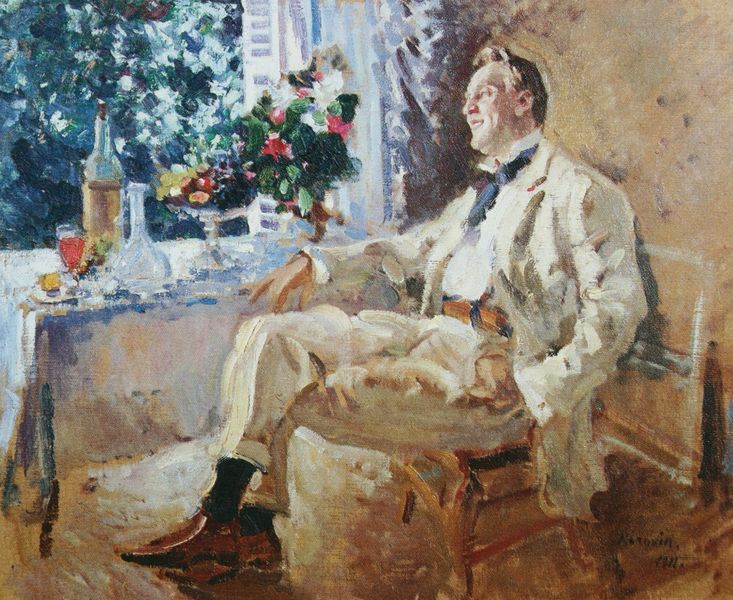
Titel: Porträt von Fjodor Schaljapin
Künstler: Konstantin Alexejewitsch Korowin
Standort: St. Petersburg
Institution: Russisches Museum
Schlagwörter: baum, blau, gemälde, hand, mann, wasser, weiß, aquarell, grün, impressionismus, sitzen, blumen, braun, fenster, frankreich, getränk, glas, hell, licht, schwarz, stuhl, tisch, blüten, gürtel, obst, rot, schal, tuch, beige, expressionismus, malerei, anzug, flasche, flaschen, jacke, wand, kragen, schale, portrait, porträt, signatur, tischdecke, tischtuch, vorhang, busch, haare, sessel, sitzend, pflanzen, früchte, garten, stilleben, vase, schnell, balkon, lächeln, terrasse, sommer, schuhe, essen, rotwein, wein, krawatte, datum, halstuch, socken, fliege, freude, blumenstrauss, lachen, strümpfe, fensterladen, offen, weinglas, speisen, tupfer, karaffe, kravatte, selbstportrait, schlips, obstschale, glaskaraffe, hosentasche, stuhö, käse, korken, weinflasche, blumengesteck, flüchtig, schnaps, somer, wase, twand, geniessen, slüchtig